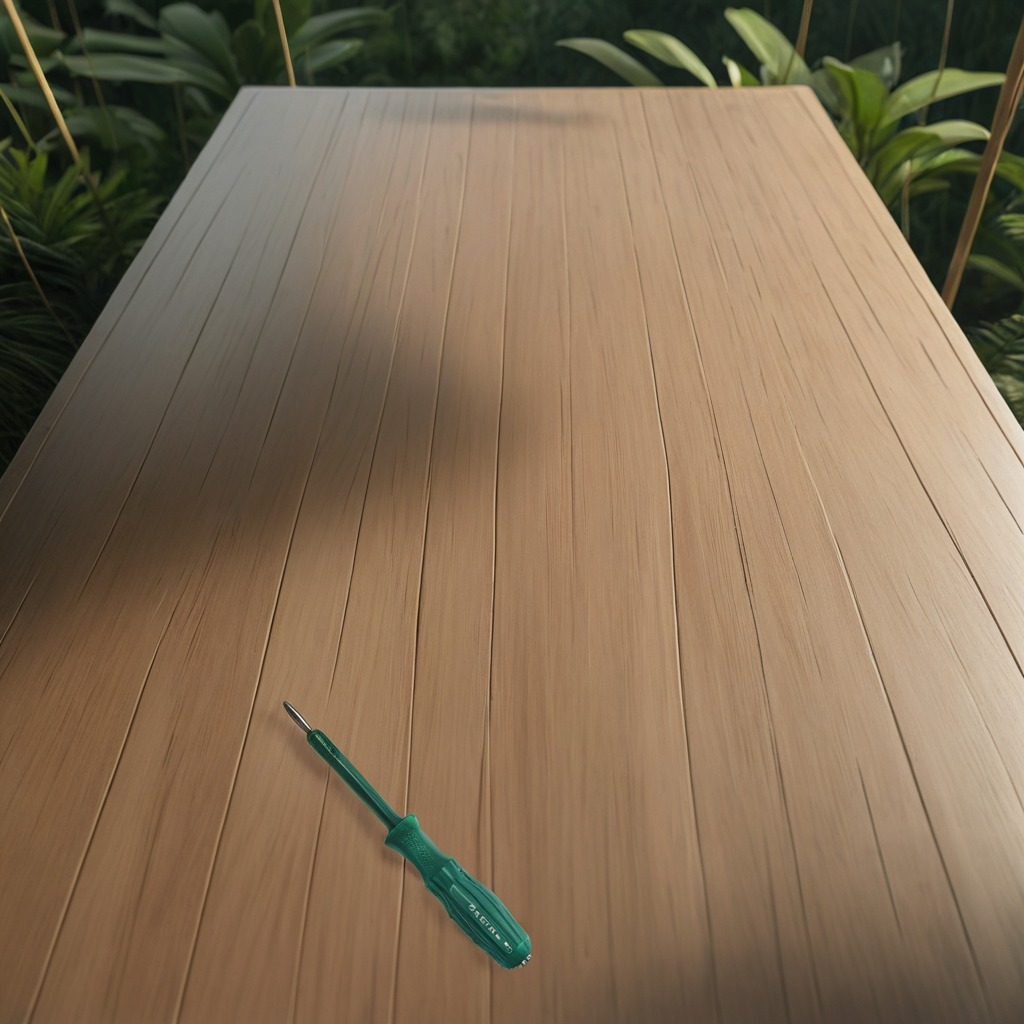
A screwdriver is lying on the wooden table inside a jungle field workshop tent humid ambient light worn but